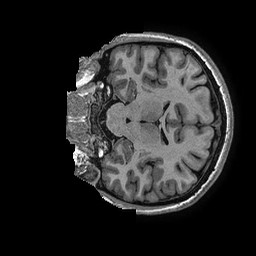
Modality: T1w
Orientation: coronal
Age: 37
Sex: female
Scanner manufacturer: ge
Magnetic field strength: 3 T
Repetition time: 0.006952 s
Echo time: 0.00292 s